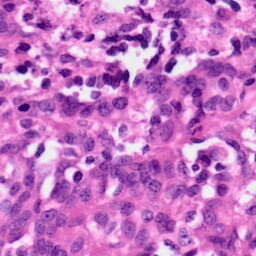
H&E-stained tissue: Ovarian